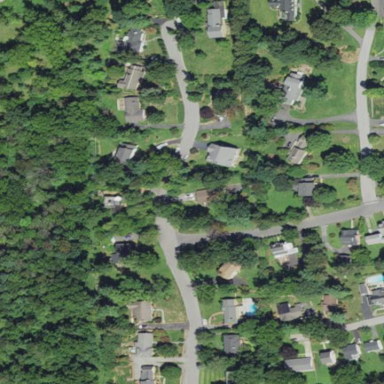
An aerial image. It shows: Residential neighbourhood.